Interaction volume radius: 5 \u00c5
Interaction volume height: 25 \u00c5
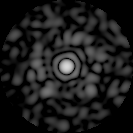
Disorder parameter: 0.795